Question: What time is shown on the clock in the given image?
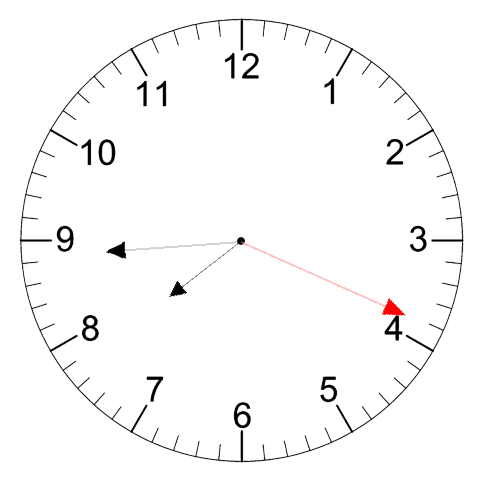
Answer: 07:44:19